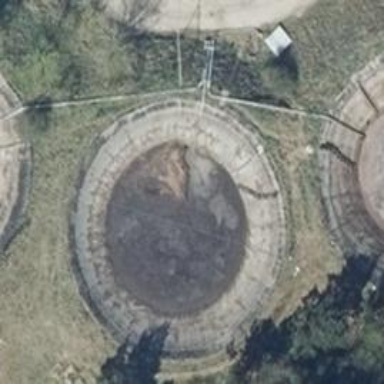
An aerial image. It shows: Slurry tank building.